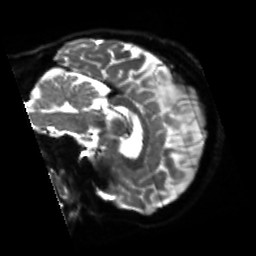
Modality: sbref
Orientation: sagittal
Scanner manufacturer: siemens
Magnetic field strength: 3 T
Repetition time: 4 s
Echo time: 0.0594 s